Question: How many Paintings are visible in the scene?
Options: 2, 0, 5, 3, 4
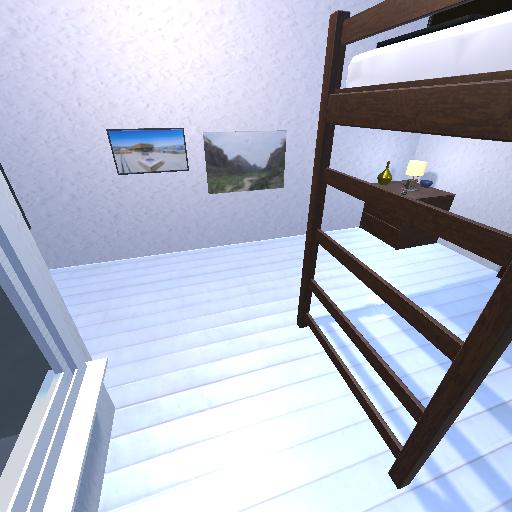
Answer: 2